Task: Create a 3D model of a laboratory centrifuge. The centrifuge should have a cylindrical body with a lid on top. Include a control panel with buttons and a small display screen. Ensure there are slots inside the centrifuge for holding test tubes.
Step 659:
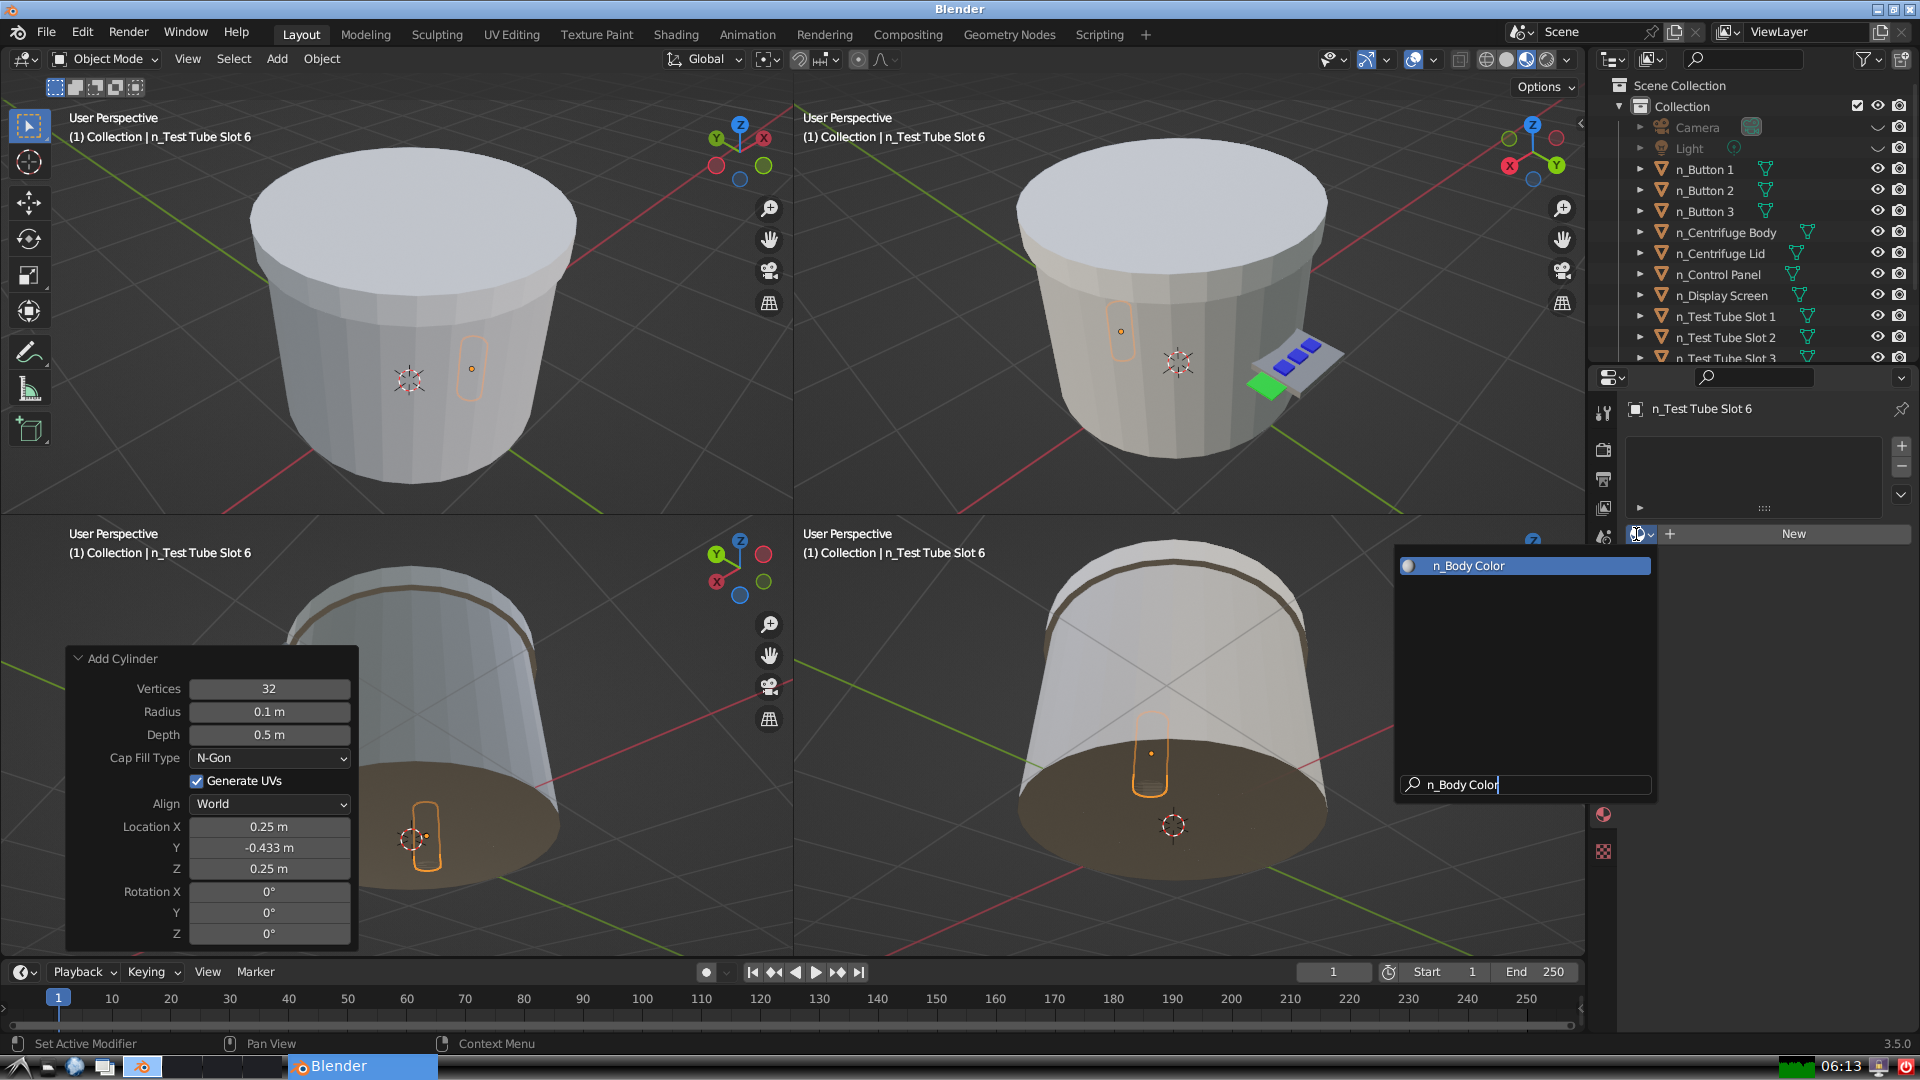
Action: {"key_press": ['Return']}